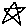
Label: star